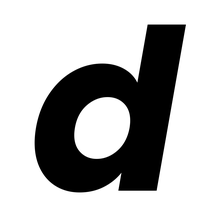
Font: Poppins-BoldItalic